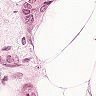
Metastatic tissue present: yes